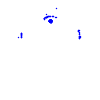
Particle: kaon